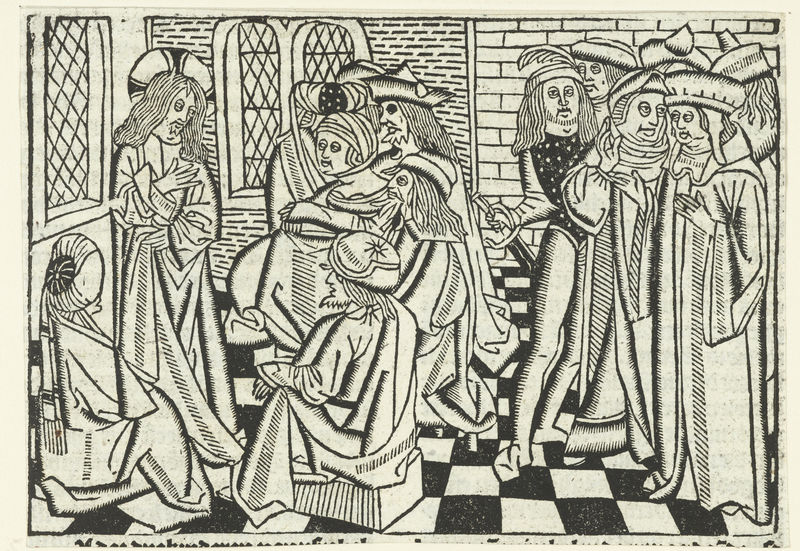
Titel: Christus predikt in een kamer
Künstler: Meester van Delft
Standort: Amsterdam
Institution: Rijksmuseum
Schlagwörter: weiß, fenster, männer, raum, schwarz, szene, zimmer, gespräch, schachbrett, bart, mützen, hände, holzschnitt, fußboden, rede, mauer, audience, court, feathers, fringe, gathering, hat, men, people, robes, sword, white, window, black, hair, room, seated, sitting, talking, wall, windows, print, floor, druck, schwert, woodcut, heiligenschein, jesus, fighting, stone, predigt, heiliger, drawing, black and white, turban, hats, illustration, beard, saint, clothes, ink, prayer, bricks, engraving, medieval, legs, checkers, christ, long hair, contrast, tan, blessing, standing, star, philister, sleeves, halo, tile, tights, tuban, block, beards, masonry, turbans, chess, apostles, checkerboard, arched windows, disciples, hoods, checkered floor, woodcarving, a, albs, mullioned, white&black, checkerboard floor, arched window, whispering, leaded glass, wise man